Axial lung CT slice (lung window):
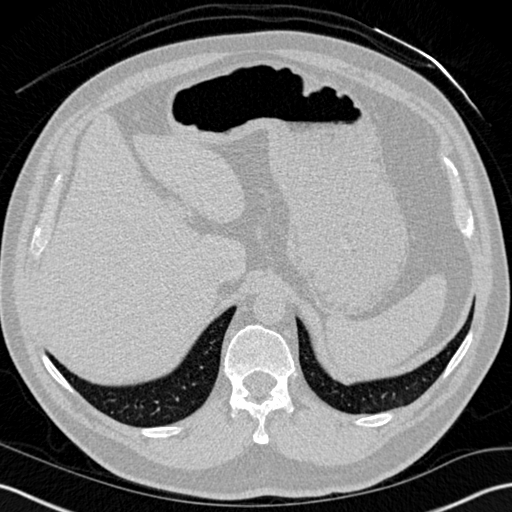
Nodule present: no